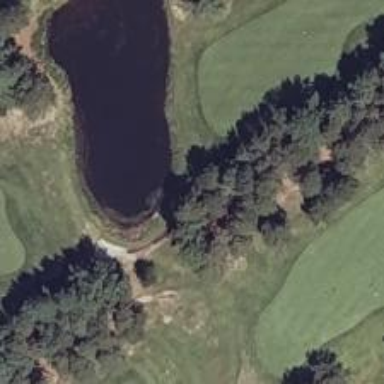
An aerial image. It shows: Path designated for golf carts.